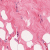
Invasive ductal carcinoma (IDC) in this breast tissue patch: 0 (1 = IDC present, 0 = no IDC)